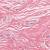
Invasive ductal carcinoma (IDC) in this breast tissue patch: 0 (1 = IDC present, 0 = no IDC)